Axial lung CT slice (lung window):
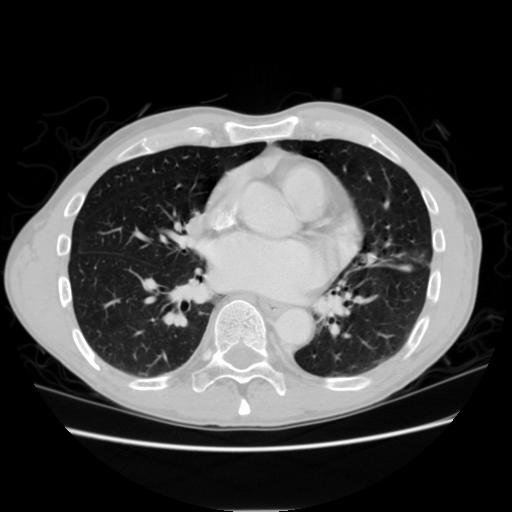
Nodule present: no